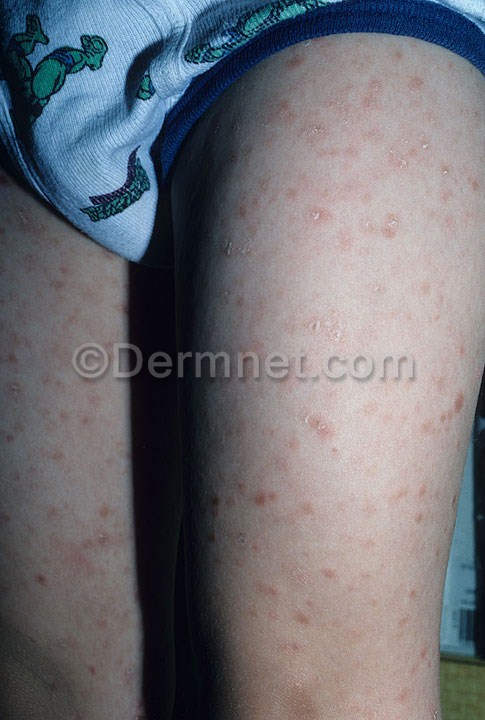
Disease: Psoriasis pictures Lichen Planus and related diseases